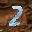
Label: 2